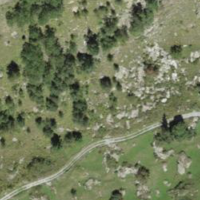
EUNIS habitat code: 23
Species observed at this site:
Boloria titania